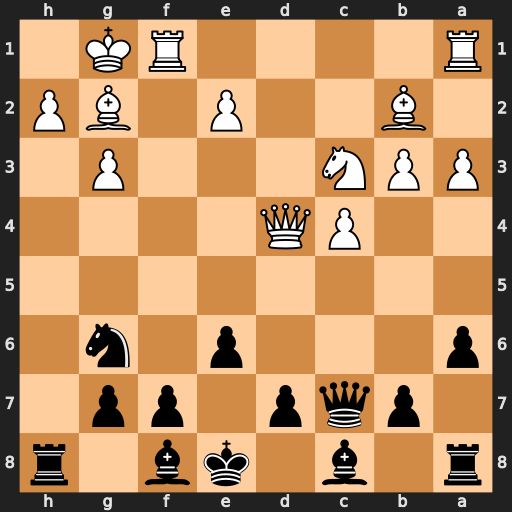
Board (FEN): r1b1kb1r/1pqp1pp1/p3p1n1/8/2PQ4/PPN3P1/1B2P1BP/R4RK1
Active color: b
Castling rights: kq
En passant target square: -
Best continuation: Bc5 Na4 Bxd4+